【题型】填空题　【知识点】解析几何　【难度】easy
以$P$为圆心的动圆与圆$C_1$:$(x+2)^2+y^2=1$和圆$C_2$:$(x-2)^2+y^2=r^2(r>0)$均相切，若点$P$的轨迹为椭圆，则$r$的取值范围是$\underline{\quad\quad}$．
【解答】
答案】$(5,+\infty)$

【分析】根据条件，进行以$P$为圆心的动圆与两圆相外切和与圆$C_1$外切，与圆$C_2$内切，两种情况讨论，利用点$P$的轨迹为椭圆，即可得出结果．

【详解】由题知，若以$P$为圆心的动圆与两圆均外切，如图，

令以$P$为圆心的动圆半径为$R$，

则$PC_1=R+1$，$PC_2=R+r$，

因$|PC_2-PC_1|=|r-1|$，

所以此时点$P$的轨迹不是椭圆，不符合题意；

若以$P$为圆心的动圆与圆$C_1$外切，与圆$C_2$内切，如图，

令以$P$为圆心的动圆半径为$R$，

则$PC_1=R+1$，$PC_2=r-R$，

因$|PC_2+PC_1|=r+1$，

若点$P$的轨迹为椭圆，

则$r+1>2\times2=4$，即$r>3$，

且圆$C_1$与圆$C_2$不相交，即$r>5$，

综上，若点$P$的轨迹为椭圆，则$r>5$．

故答案为：$(5,+\infty)$
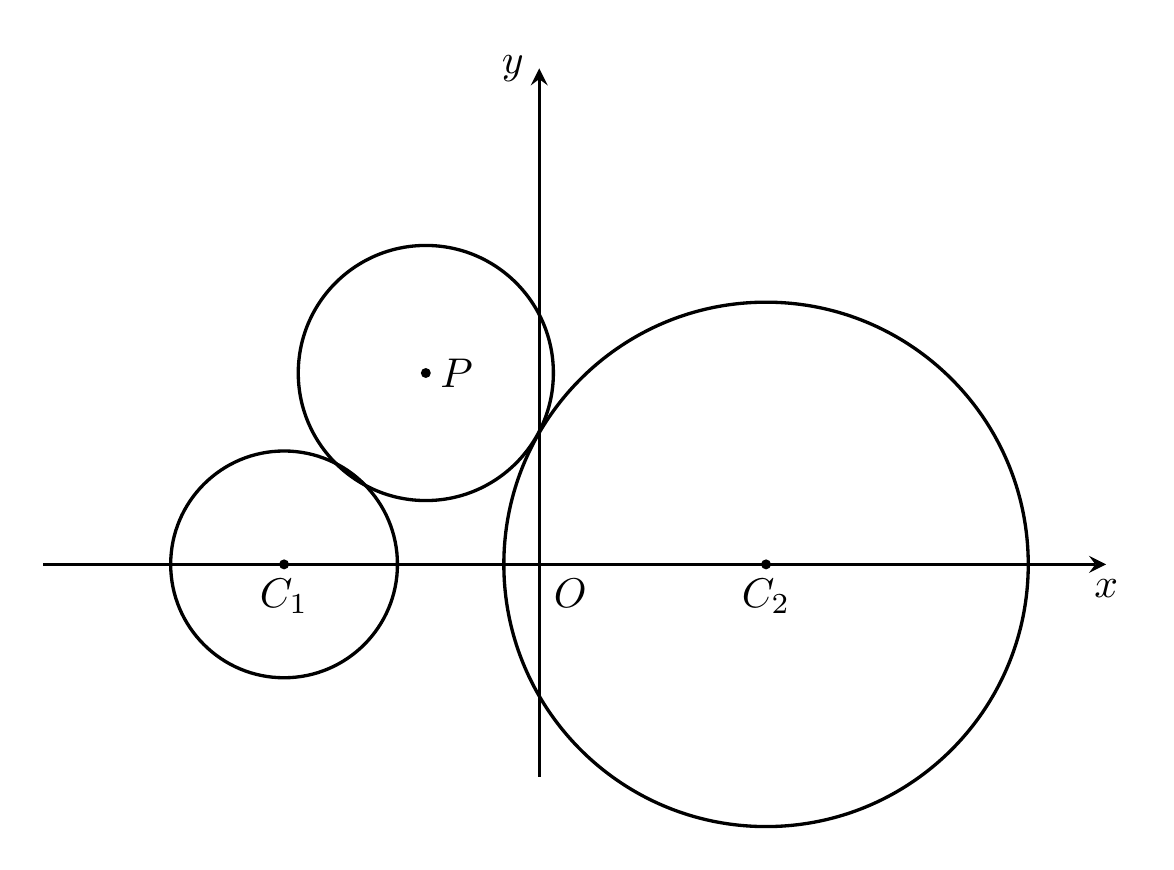
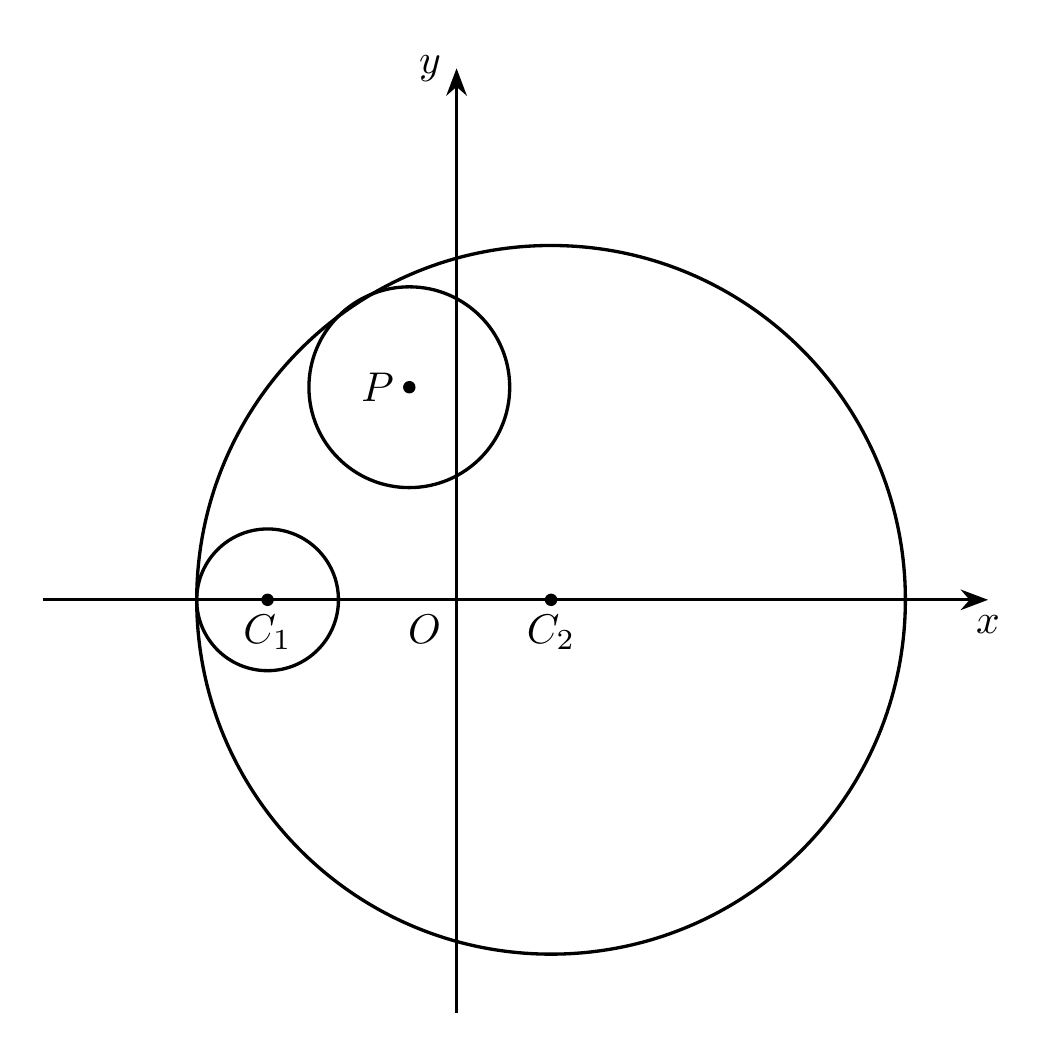